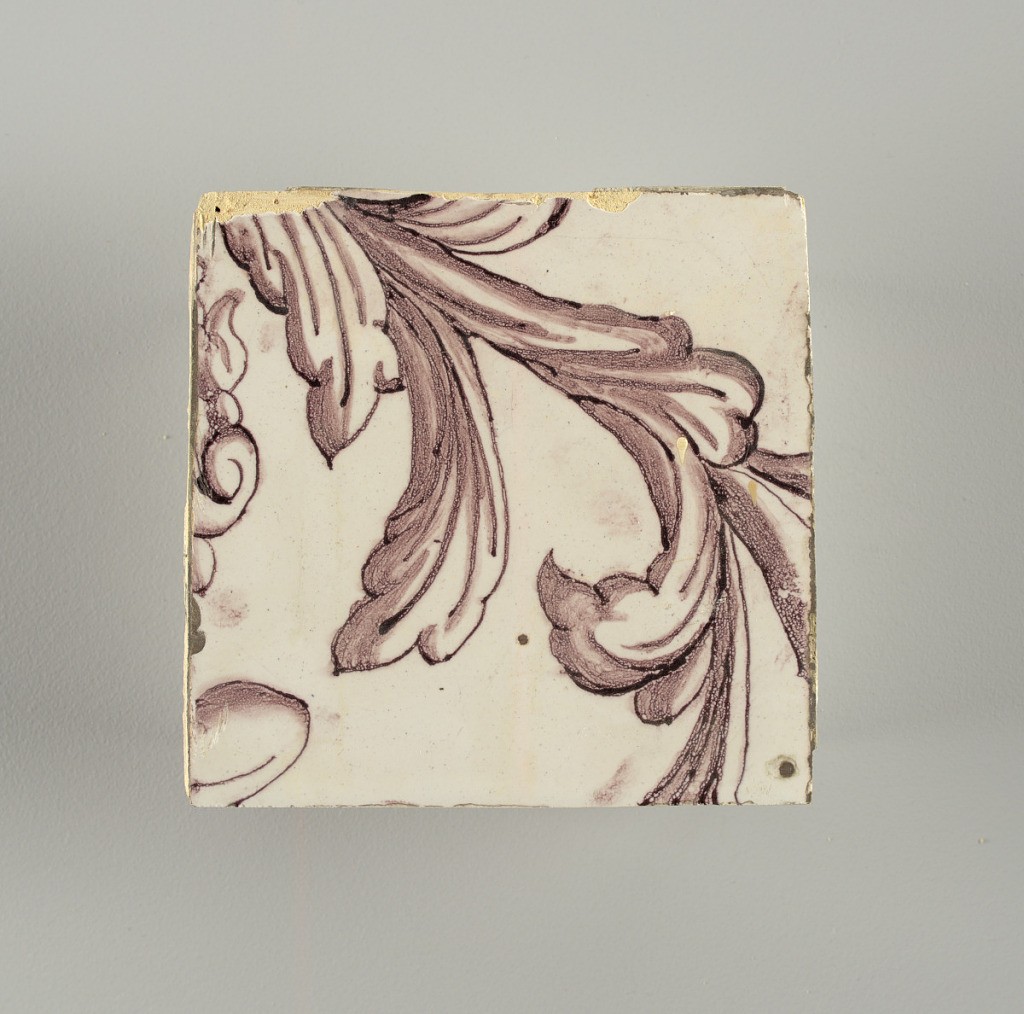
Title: Wall facing
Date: ca. 1725
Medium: Tin-glazed earthenware, underglaze
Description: Horizontal rectangle.  Thirty-seven tiles wide and twenty-one high with opening for door or window nineteen and one-half tiles high and twelve wide.  To left and right of opening, centered canopy above. Left, woman representing Hope, right, a sculputure urn.  Centered above opening, a mascaron.  Arabesque design of foliage.